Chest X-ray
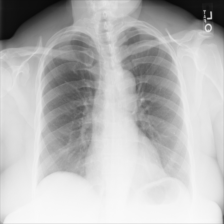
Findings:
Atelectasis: negative
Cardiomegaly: negative
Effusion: negative
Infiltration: negative
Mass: negative
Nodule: negative
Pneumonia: negative
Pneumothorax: negative
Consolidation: negative
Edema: negative
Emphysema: negative
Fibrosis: negative
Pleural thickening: negative
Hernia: negative